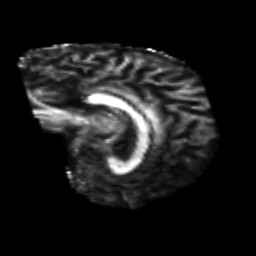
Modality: FA
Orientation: sagittal
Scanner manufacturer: siemens
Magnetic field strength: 3 T
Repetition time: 6.8 s
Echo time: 0.093 s